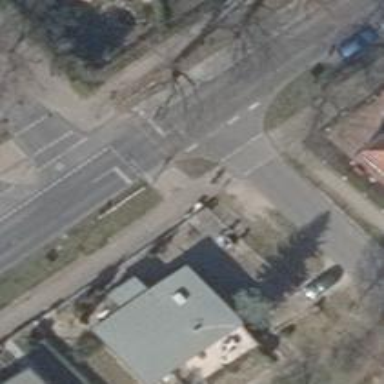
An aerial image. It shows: Road crossing with traffic signals.